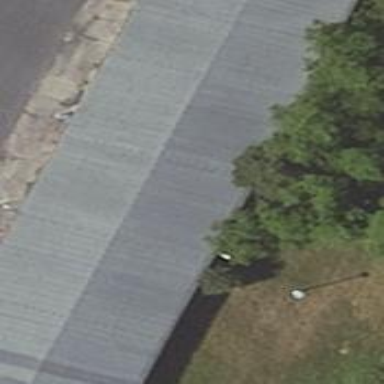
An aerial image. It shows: Warehouse building with gabled roof.